Question: I started working with the Facebook Graph API and noticed that when trying to get all the member list from my group (that I own), echo-ed the user name and I get only (around) 4900 users as an output - I have 15K+ users in my group!!!
To test that I var_dump-ed every list and it gave me 127 arrays with the text so I concluded that echoing the list was good, but getting the lists was wrong.

I tried to get the members list using the Graph API Explorer and it gave the same results with wrong "next" links with strange offset and limit parameters that don't make any sense and that I didn't enter.
This is my code for now (scroll to "Cool Stuff Here"):
'''
<?php
session_start();
require_once( 'Facebook/FacebookSession.php' );
require_once( 'Facebook/FacebookRedirectLoginHelper.php' );
require_once( 'Facebook/FacebookRequest.php' );
require_once( 'Facebook/FacebookResponse.php' );
require_once( 'Facebook/FacebookSDKException.php' );
require_once( 'Facebook/FacebookRequestException.php' );
require_once( 'Facebook/FacebookAuthorizationException.php' );
require_once( 'Facebook/GraphObject.php' );
require_once( 'Facebook/GraphUser.php' );
require_once( 'Facebook/GraphSessionInfo.php' );
require_once( 'Facebook/HttpClients/FacebookHttpable.php' );
require_once( 'Facebook/HttpClients/FacebookCurl.php' );
require_once( 'Facebook/HttpClients/FacebookCurlHttpClient.php' );
require_once( 'Facebook/Entities/AccessToken.php' );
require_once( 'Facebook/Entities/SignedRequest.php' );
use Facebook\GraphUser;
use Facebook\FacebookSession;
use Facebook\FacebookRedirectLoginHelper;
use Facebook\FacebookRequest;
use Facebook\FacebookResponse;
use Facebook\FacebookSDKException;
use Facebook\FacebookRequestException;
use Facebook\FacebookAuthorizationException;
use Facebook\GraphObject;
use Facebook\Entities\AccessToken;
use Facebook\HttpClients\FacebookCurlHttpClient;
use Facebook\HttpClients\FacebookHttpable;
$app_id = '13434480350553256103140350';
$app_secret = 'a866dcd372123fc87373a345cvvf34d0e70c3cdf0vvc13db4521basdd99';
$redirect_url = 'http://localhost/test/YellowSpider/src/';
FacebookSession::setDefaultApplication( $app_id, $app_secret );
//helper for redirect
$helper = new FacebookRedirectLoginHelper($redirect_url);
// Requested permissions for the app - optional
$permissions = array(
'email',
'user_location',
'user_birthday',
'user_groups'
);
// Check if existing session exists
if ( isset( $_SESSION ) && isset( $_SESSION['fb_token'] ) ) {
// Create new session from saved access_token
$session = new FacebookSession( $_SESSION['fb_token'] );
// Validate the access_token to make sure it's still valid
try {
if ( ! $session->validate() ) {
$session = null;
}
} catch ( Exception $ex ) {
// Catch any exceptions
$session = null;
}
} else {
// No session exists
try {
$session = $helper->getSessionFromRedirect(); ////Processes the redirect data from Facebook, if present. Returns a FacebookSession or null.
} catch( FacebookRequestException $ex ) {
// When Facebook returns an error
} catch( Exception $ex ) {
// When validation fails or other local issues
echo $ex->message;
}
}
// Check if a session exists
if ( isset( $session ) ) {
// Save the session
$_SESSION['fb_token'] = $session->getToken();
// Create session using saved token or the new one we generated at login
$session = new FacebookSession( $session->getToken() );
/********************************* Cool Stuff Here *****************************************/
$request = new FacebookRequest($session, 'GET', '/1501313558474010996619/members'); //Represents a request that will be made against the Graph API.
//From the response - get graph object
$response = $request->execute(); //Returns a Facebook\FacebookResponse from this request, from which a strongly-typed result can be retrieved.
//Throws an exception if the request fails. If the error is returned from Facebook,
//as opposed to a networking issue, a Facebook\FacebookRequestException is thrown.
$graphObject = $response->getGraphObject()->asArray();
var_dump($graphObject);
while($response){
var_dump($graphObject['data']);
//echo $members['id'];
if($response->getRequestForNextPage() != null){
$response = $response->getRequestForNextPage()->execute();
var_dump($response->getRequestForNextPage());
continue;
}else{
break;
}
}
/********************************* END Cool Stuff Here *****************************************/
// Create the logout URL (logout page should destroy the session)
$logoutURL = $helper->getLogoutUrl( $session, 'http://localhost/test/YellowSpider/src/' );
session_destroy(); // added this, clears all sessions.
echo '<a href="' . $logoutURL . '">Log out</a>';
} else {
// No session
// Get login URL
$loginUrl = $helper->getLoginUrl( $permissions );
echo '<a href="' . $loginUrl . '">Log in</a>';
}
'''
What can be my problem? Is my code written ok? Might it be a temporary problem with Facebook?
With my experience with PHP, using GET and POST, GET is kinda limited when passing parameters while POST is not, But with the FB API I guess there isn't any connection to this because the POST method there is used for literally, post things on Facebook (?)
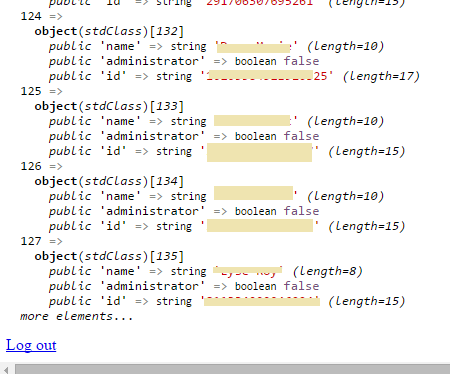
Answer: It's a known Facebook bug (for more than 2 years) in a low priority fix.
To bypass this I think scrapping is the only best option, nevertheless, <URL>